Field crop: tomato
Growth stage: 1
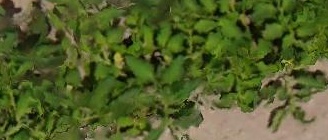
Species: tomato